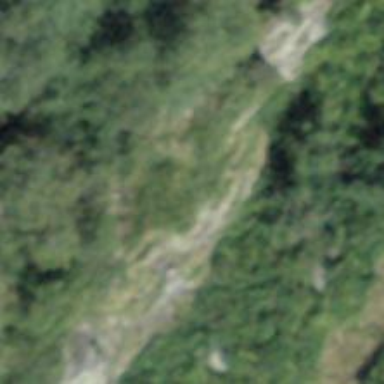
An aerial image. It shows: Cliff in nature.